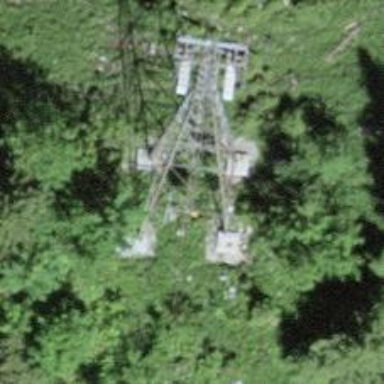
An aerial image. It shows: Pylon for aerialway.